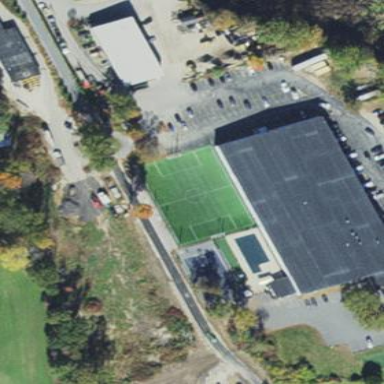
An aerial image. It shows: Soccer pitch for leisureland activities.